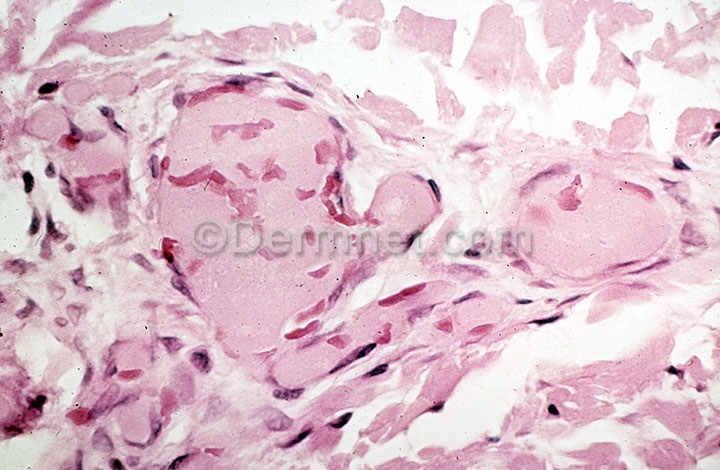
Disease: Systemic Disease